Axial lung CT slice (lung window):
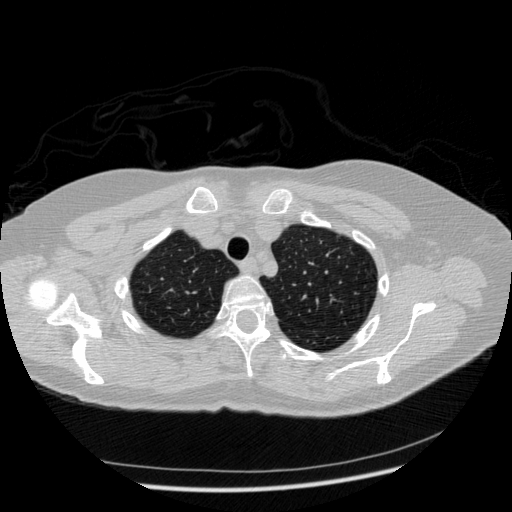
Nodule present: no